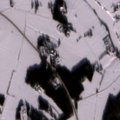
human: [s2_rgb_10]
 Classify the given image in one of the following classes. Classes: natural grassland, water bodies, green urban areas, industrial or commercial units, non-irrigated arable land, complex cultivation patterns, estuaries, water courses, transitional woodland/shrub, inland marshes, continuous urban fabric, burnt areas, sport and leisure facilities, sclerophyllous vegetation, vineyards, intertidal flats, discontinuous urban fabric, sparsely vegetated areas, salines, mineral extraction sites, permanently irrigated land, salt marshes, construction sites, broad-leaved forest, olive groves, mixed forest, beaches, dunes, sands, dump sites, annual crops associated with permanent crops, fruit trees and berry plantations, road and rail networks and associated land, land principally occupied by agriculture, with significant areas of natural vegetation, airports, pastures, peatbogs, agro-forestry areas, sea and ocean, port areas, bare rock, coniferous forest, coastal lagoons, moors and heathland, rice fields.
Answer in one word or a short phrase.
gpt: non-irrigated arable land, land principally occupied by agriculture, with significant areas of natural vegetation, coniferous forest